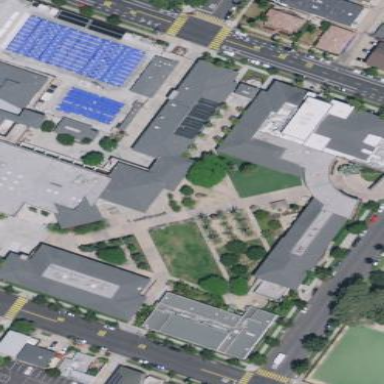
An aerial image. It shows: School building.